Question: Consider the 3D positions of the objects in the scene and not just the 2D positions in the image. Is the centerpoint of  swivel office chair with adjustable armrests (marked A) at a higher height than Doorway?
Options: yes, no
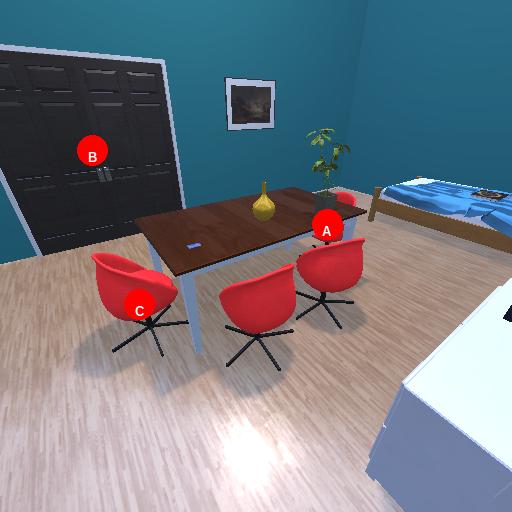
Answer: yes